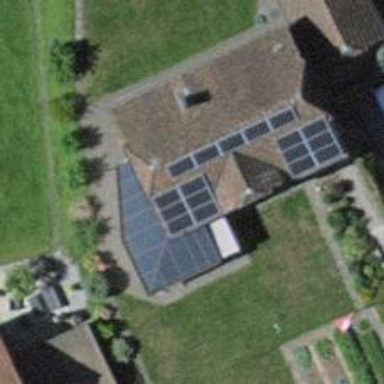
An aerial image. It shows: Solar power generator with photovoltaic panels.